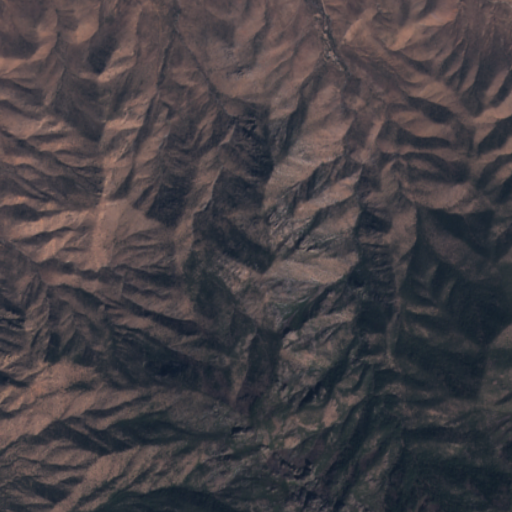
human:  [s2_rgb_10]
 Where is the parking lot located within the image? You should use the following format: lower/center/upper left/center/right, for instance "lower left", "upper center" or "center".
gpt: The parking lot is located in the upper center of the image.
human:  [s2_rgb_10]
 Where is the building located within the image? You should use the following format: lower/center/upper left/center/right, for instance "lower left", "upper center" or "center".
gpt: The building is located in the upper right of the image.
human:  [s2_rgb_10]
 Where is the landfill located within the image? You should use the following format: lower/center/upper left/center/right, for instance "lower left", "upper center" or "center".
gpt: There is no landfill in the image.